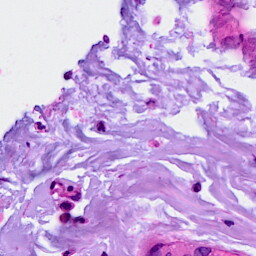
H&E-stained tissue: Breast